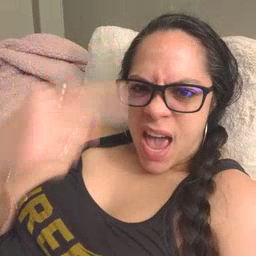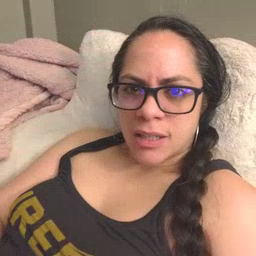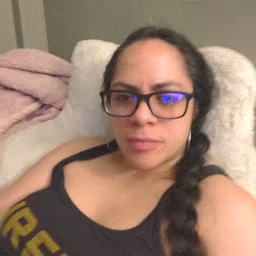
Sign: black